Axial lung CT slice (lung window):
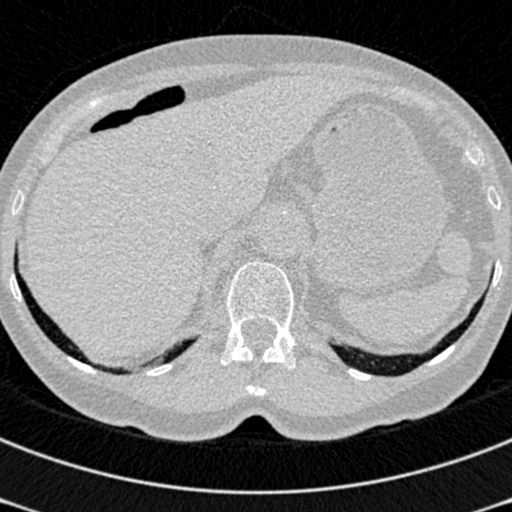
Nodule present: no